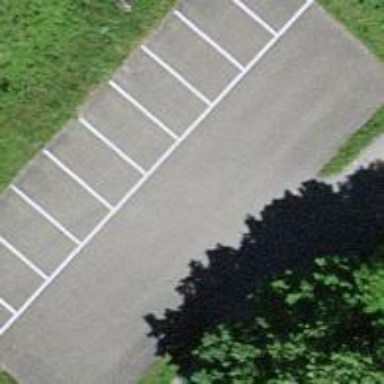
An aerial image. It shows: Parking aisle designated as service road.